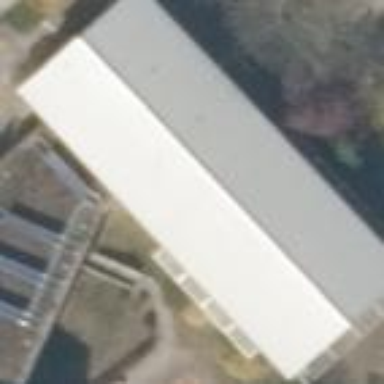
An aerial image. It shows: Kindergarten building.